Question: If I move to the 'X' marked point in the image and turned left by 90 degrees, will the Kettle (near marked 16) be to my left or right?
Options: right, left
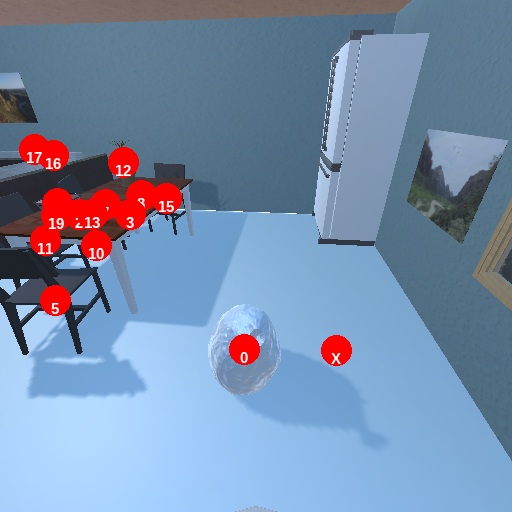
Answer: right